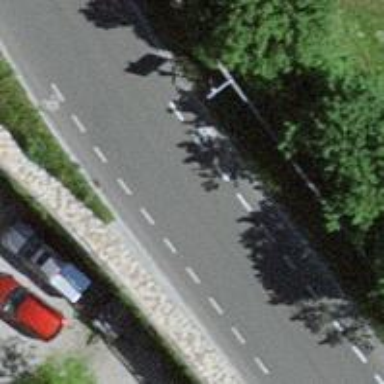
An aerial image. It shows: Asphalt road with primary link highway. The road includes advisory cycle lane.